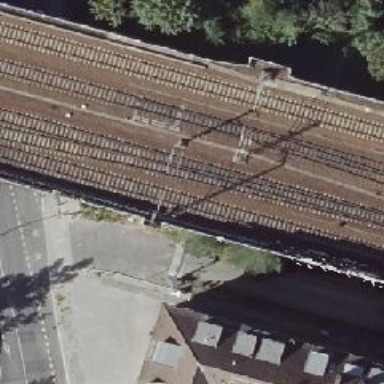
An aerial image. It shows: Railway bridge with electrified contact lines.